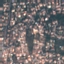
Land use / land cover: Residential